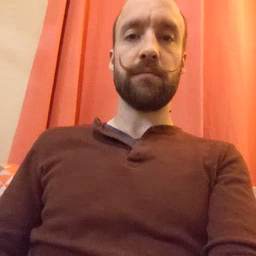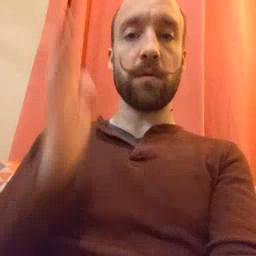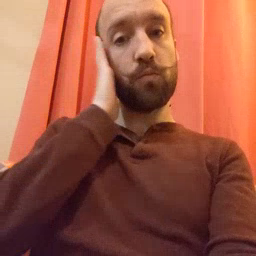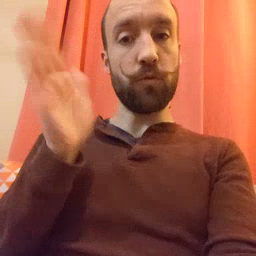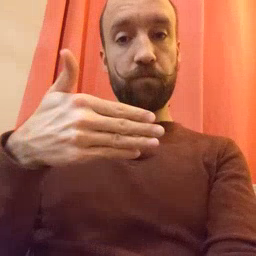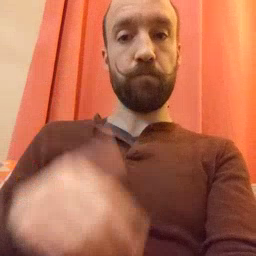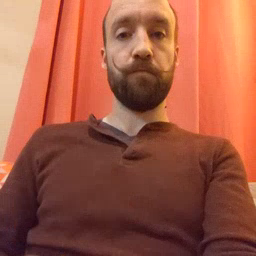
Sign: bedroom